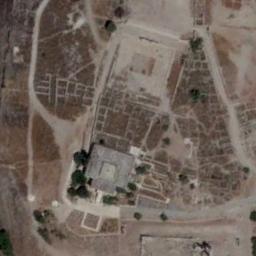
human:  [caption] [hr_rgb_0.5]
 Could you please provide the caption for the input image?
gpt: Half of the roof of this palace is red .

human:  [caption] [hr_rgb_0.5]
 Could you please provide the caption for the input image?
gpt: The palace is on the lawn and some roads go through the palace .

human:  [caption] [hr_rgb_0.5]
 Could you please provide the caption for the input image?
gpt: The palace is on the bare land .

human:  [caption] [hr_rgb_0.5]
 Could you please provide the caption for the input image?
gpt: There are some trees near the palace .

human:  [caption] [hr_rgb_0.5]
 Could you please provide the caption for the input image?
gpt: There are some brown bare land around the palace .